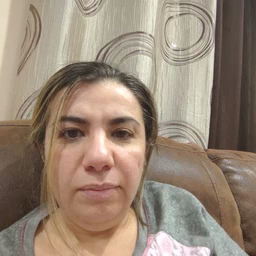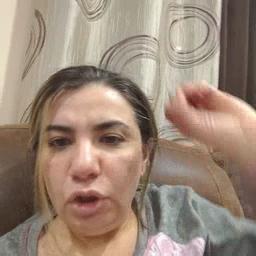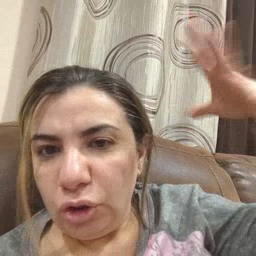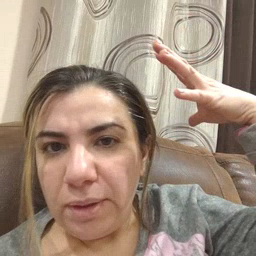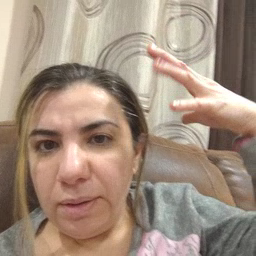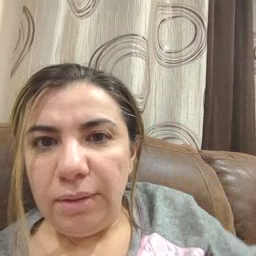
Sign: sun